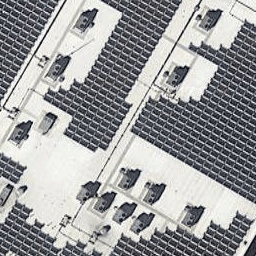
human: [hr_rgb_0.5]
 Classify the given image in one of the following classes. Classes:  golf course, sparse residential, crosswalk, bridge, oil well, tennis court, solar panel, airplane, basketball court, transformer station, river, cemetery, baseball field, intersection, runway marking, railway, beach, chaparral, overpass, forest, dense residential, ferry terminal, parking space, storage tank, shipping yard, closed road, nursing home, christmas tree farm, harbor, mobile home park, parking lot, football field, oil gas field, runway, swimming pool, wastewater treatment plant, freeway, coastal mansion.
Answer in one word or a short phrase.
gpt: solar panel